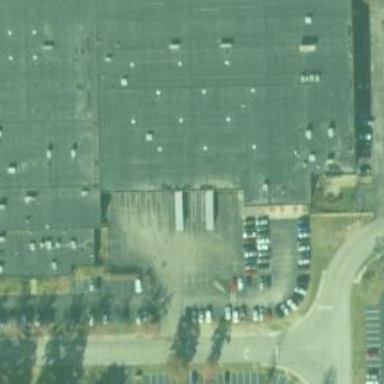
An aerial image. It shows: Commercial building.